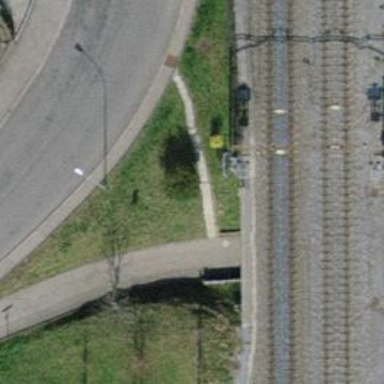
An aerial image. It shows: Asphalt footway that goes through tunnel.